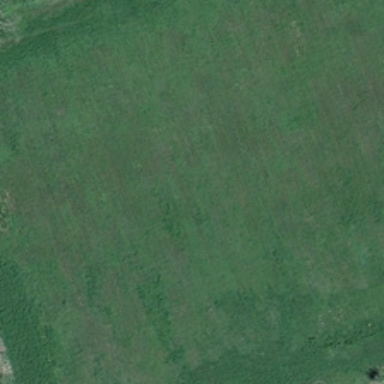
The meadow is green ,smooth and endless .